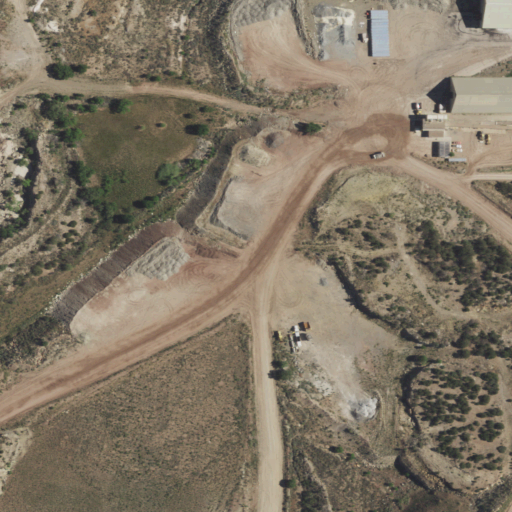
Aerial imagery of valley in New Mexico named Apachitos Canyon containing shrub, evergreen forest, medium intensity development, high intensity development, barren land, and low intensity development